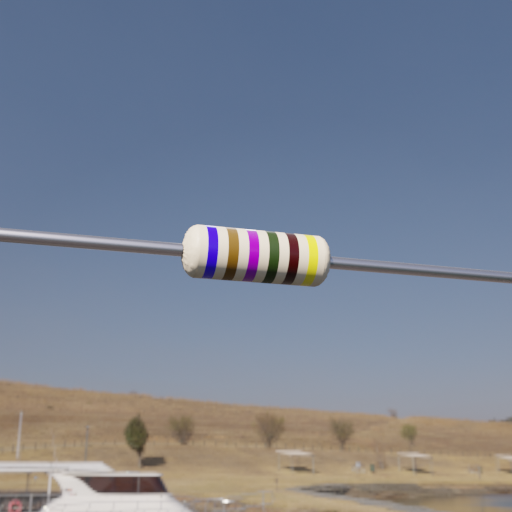
Resistor colour bands (in order): blue, brown, violet, black, black, yellow